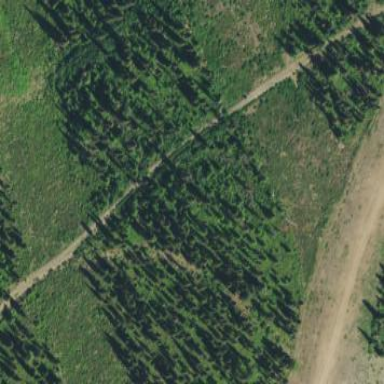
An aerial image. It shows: Mixed forest with variety of leaf types and cycles.